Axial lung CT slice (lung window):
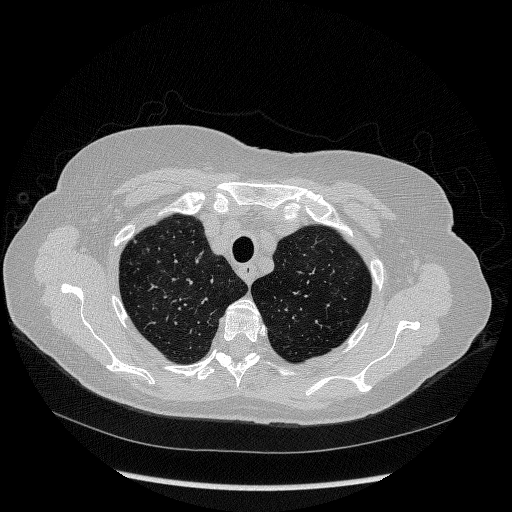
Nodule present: no